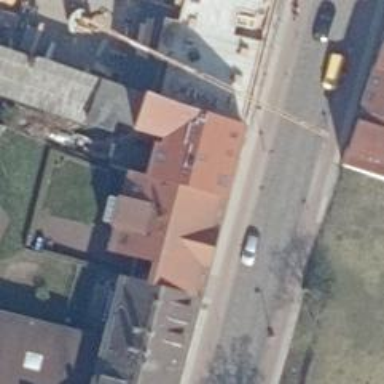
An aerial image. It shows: Pub.